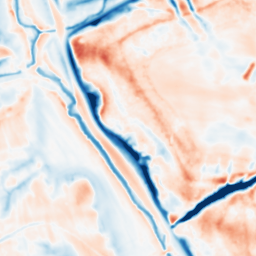
Category: multiscale
Decomposition family: dog_multiscale
Decomposition parameters: sigma_ratio: 2
n_scales: 3
base_sigma: 1
Upsampling method: quartic
Upsampling parameters: scale: 8
Upsampling scale: 8